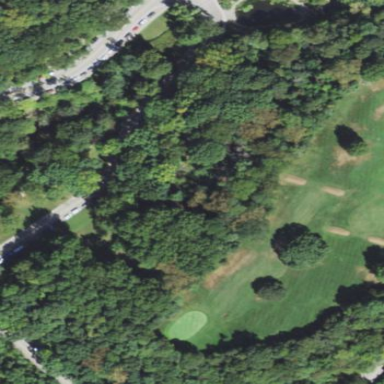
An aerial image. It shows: Golf fairway on grassy land designated for golfing activities.